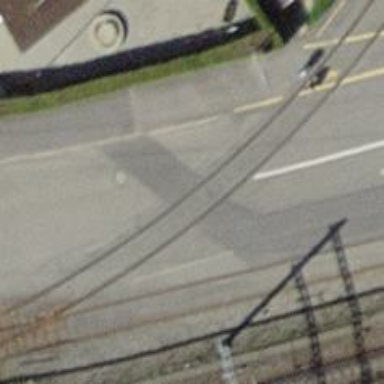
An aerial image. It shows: Railway level crossing.